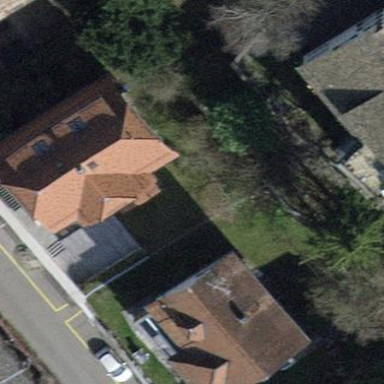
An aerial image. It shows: Building with hipped roof oriented across its structure.